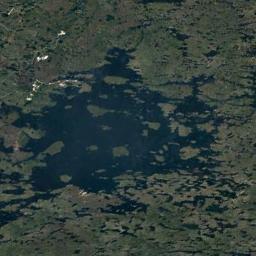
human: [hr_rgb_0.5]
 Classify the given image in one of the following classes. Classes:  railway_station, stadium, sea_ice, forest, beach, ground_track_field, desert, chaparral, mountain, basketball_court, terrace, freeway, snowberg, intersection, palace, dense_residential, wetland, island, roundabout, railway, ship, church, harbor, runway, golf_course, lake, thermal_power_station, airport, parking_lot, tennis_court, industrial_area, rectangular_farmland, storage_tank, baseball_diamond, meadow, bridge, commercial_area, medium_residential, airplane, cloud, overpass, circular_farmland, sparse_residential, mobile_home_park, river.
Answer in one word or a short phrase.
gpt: wetland